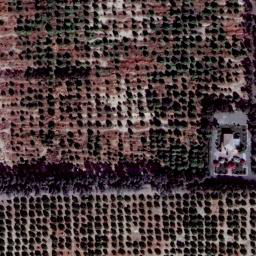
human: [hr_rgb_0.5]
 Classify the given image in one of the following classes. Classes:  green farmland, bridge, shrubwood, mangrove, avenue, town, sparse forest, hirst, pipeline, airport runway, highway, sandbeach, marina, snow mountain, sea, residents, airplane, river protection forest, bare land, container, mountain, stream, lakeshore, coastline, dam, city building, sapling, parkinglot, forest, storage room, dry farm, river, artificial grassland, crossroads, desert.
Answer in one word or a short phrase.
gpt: dry farm